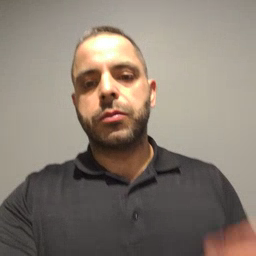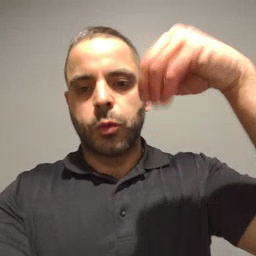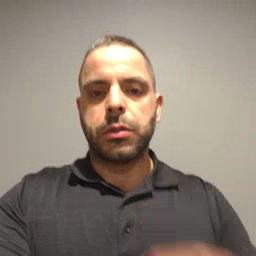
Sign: store